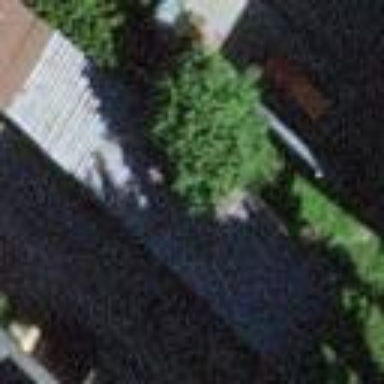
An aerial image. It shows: View of roof of building.